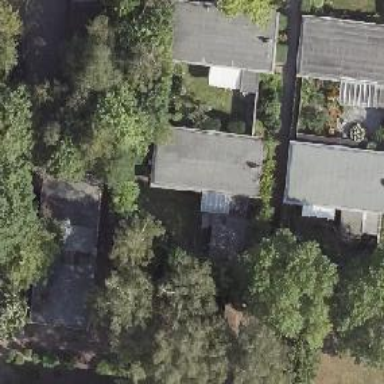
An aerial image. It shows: Detached building with flat roof.